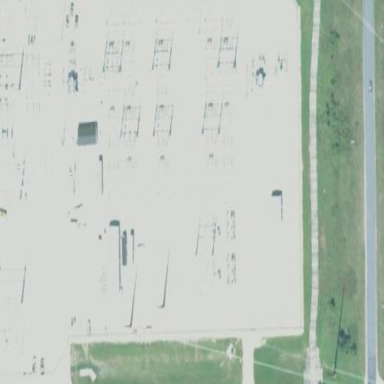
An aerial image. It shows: Outdoor substation at the transmission level.